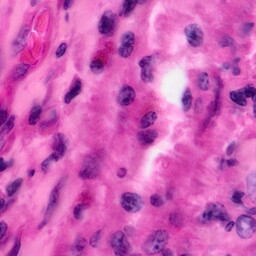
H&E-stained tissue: Pancreatic